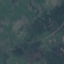
Land use / land cover: HerbaceousVegetation